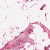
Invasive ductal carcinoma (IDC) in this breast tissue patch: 0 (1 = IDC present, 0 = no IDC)